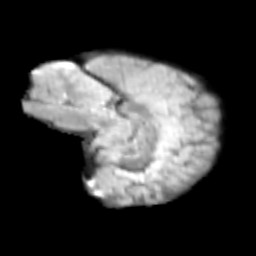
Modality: T2w
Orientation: sagittal
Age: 9
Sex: female
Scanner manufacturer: siemens
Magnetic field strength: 3 T
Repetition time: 3.8 s
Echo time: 0.07 s